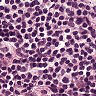
Metastatic tissue present: no